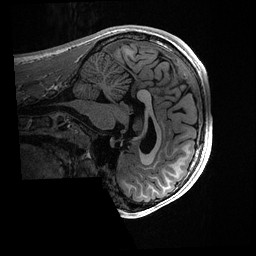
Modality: T1w
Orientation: sagittal
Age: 19
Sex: male
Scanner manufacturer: ge
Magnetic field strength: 3 T
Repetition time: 0.006952 s
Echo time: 0.00292 s